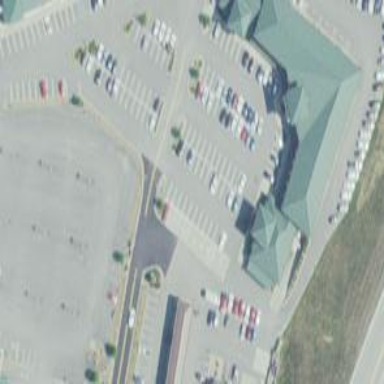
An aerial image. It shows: Commercial building.